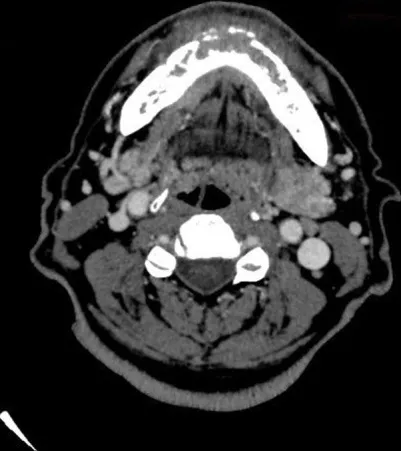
The mandibular computerized tomography scan showing destruction in the body of mandibular bone and a mass in the surrounding soft tissue.
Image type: radiology (ct)